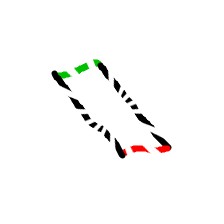
Shape: parallelogram